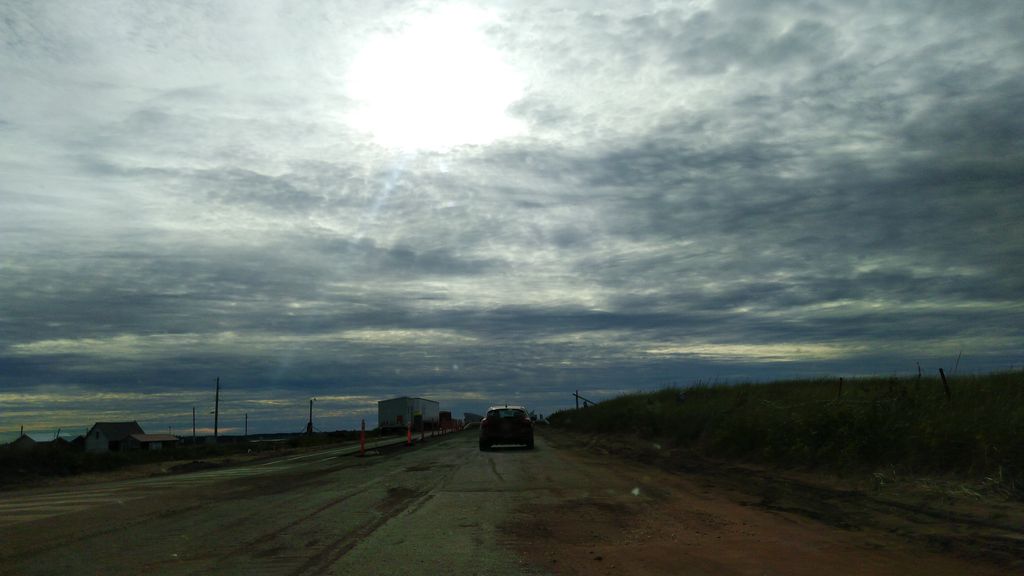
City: charlottetown